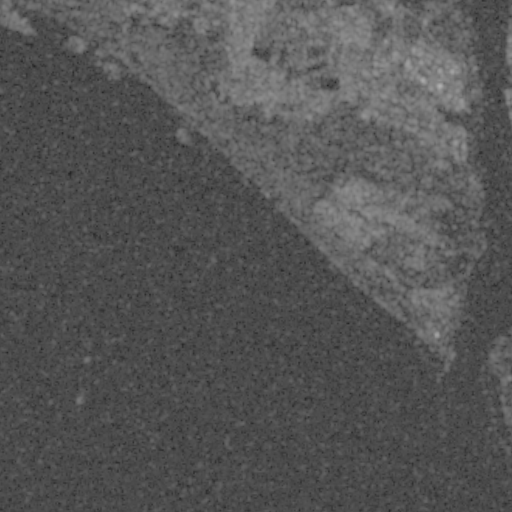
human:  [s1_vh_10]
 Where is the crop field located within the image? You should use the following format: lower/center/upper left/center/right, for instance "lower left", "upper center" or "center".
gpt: The crop field is located in the upper of the image.
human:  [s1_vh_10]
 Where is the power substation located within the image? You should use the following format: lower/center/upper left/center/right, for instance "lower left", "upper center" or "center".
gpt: The power substation is located in the upper right of the image.
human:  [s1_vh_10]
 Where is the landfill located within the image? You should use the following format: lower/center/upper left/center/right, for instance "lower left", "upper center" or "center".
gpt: There is no landfill in the image.

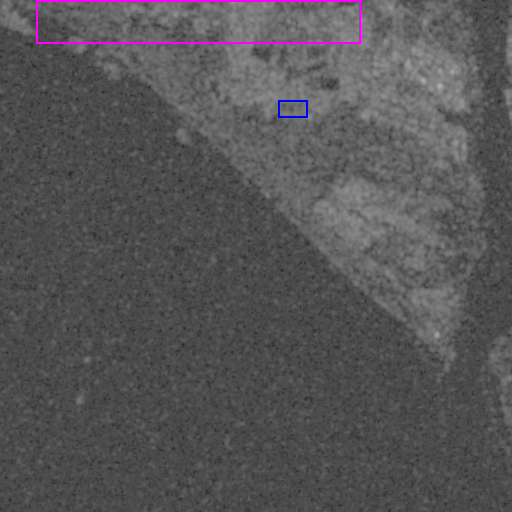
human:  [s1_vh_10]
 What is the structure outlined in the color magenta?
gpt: The structure outlined in magenta is a crop field.
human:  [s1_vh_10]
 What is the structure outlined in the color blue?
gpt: The structure outlined in blue is a parking lot.
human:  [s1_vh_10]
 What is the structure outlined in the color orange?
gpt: There is no orange outline.